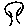
Label: tree